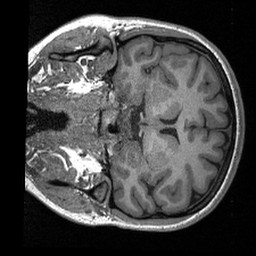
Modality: T1w
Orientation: coronal
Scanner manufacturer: siemens
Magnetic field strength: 3 T
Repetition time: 2.4 s
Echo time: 0.00213 s